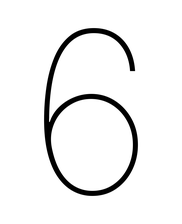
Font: Inter_Thin